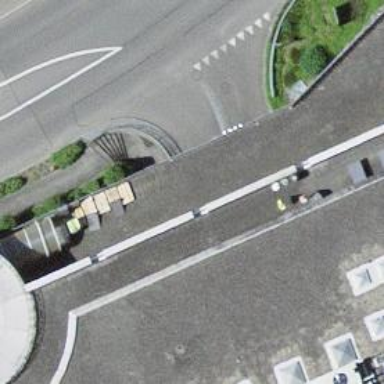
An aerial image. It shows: Parking entrance.